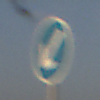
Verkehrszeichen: VorgeschriebeneVorbeifahrtLinks
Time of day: SunriseSunset
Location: Outdoor (Nature)
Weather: PartlyCloudy
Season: NotSpecified
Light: Natural